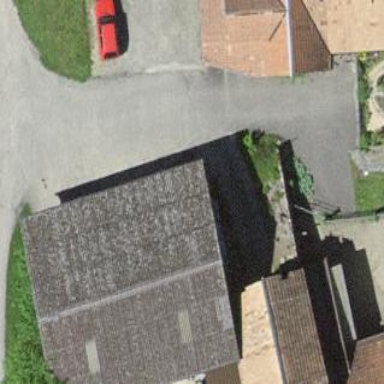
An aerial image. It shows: Farm building.